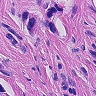
Metastatic tissue present: yes